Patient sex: M
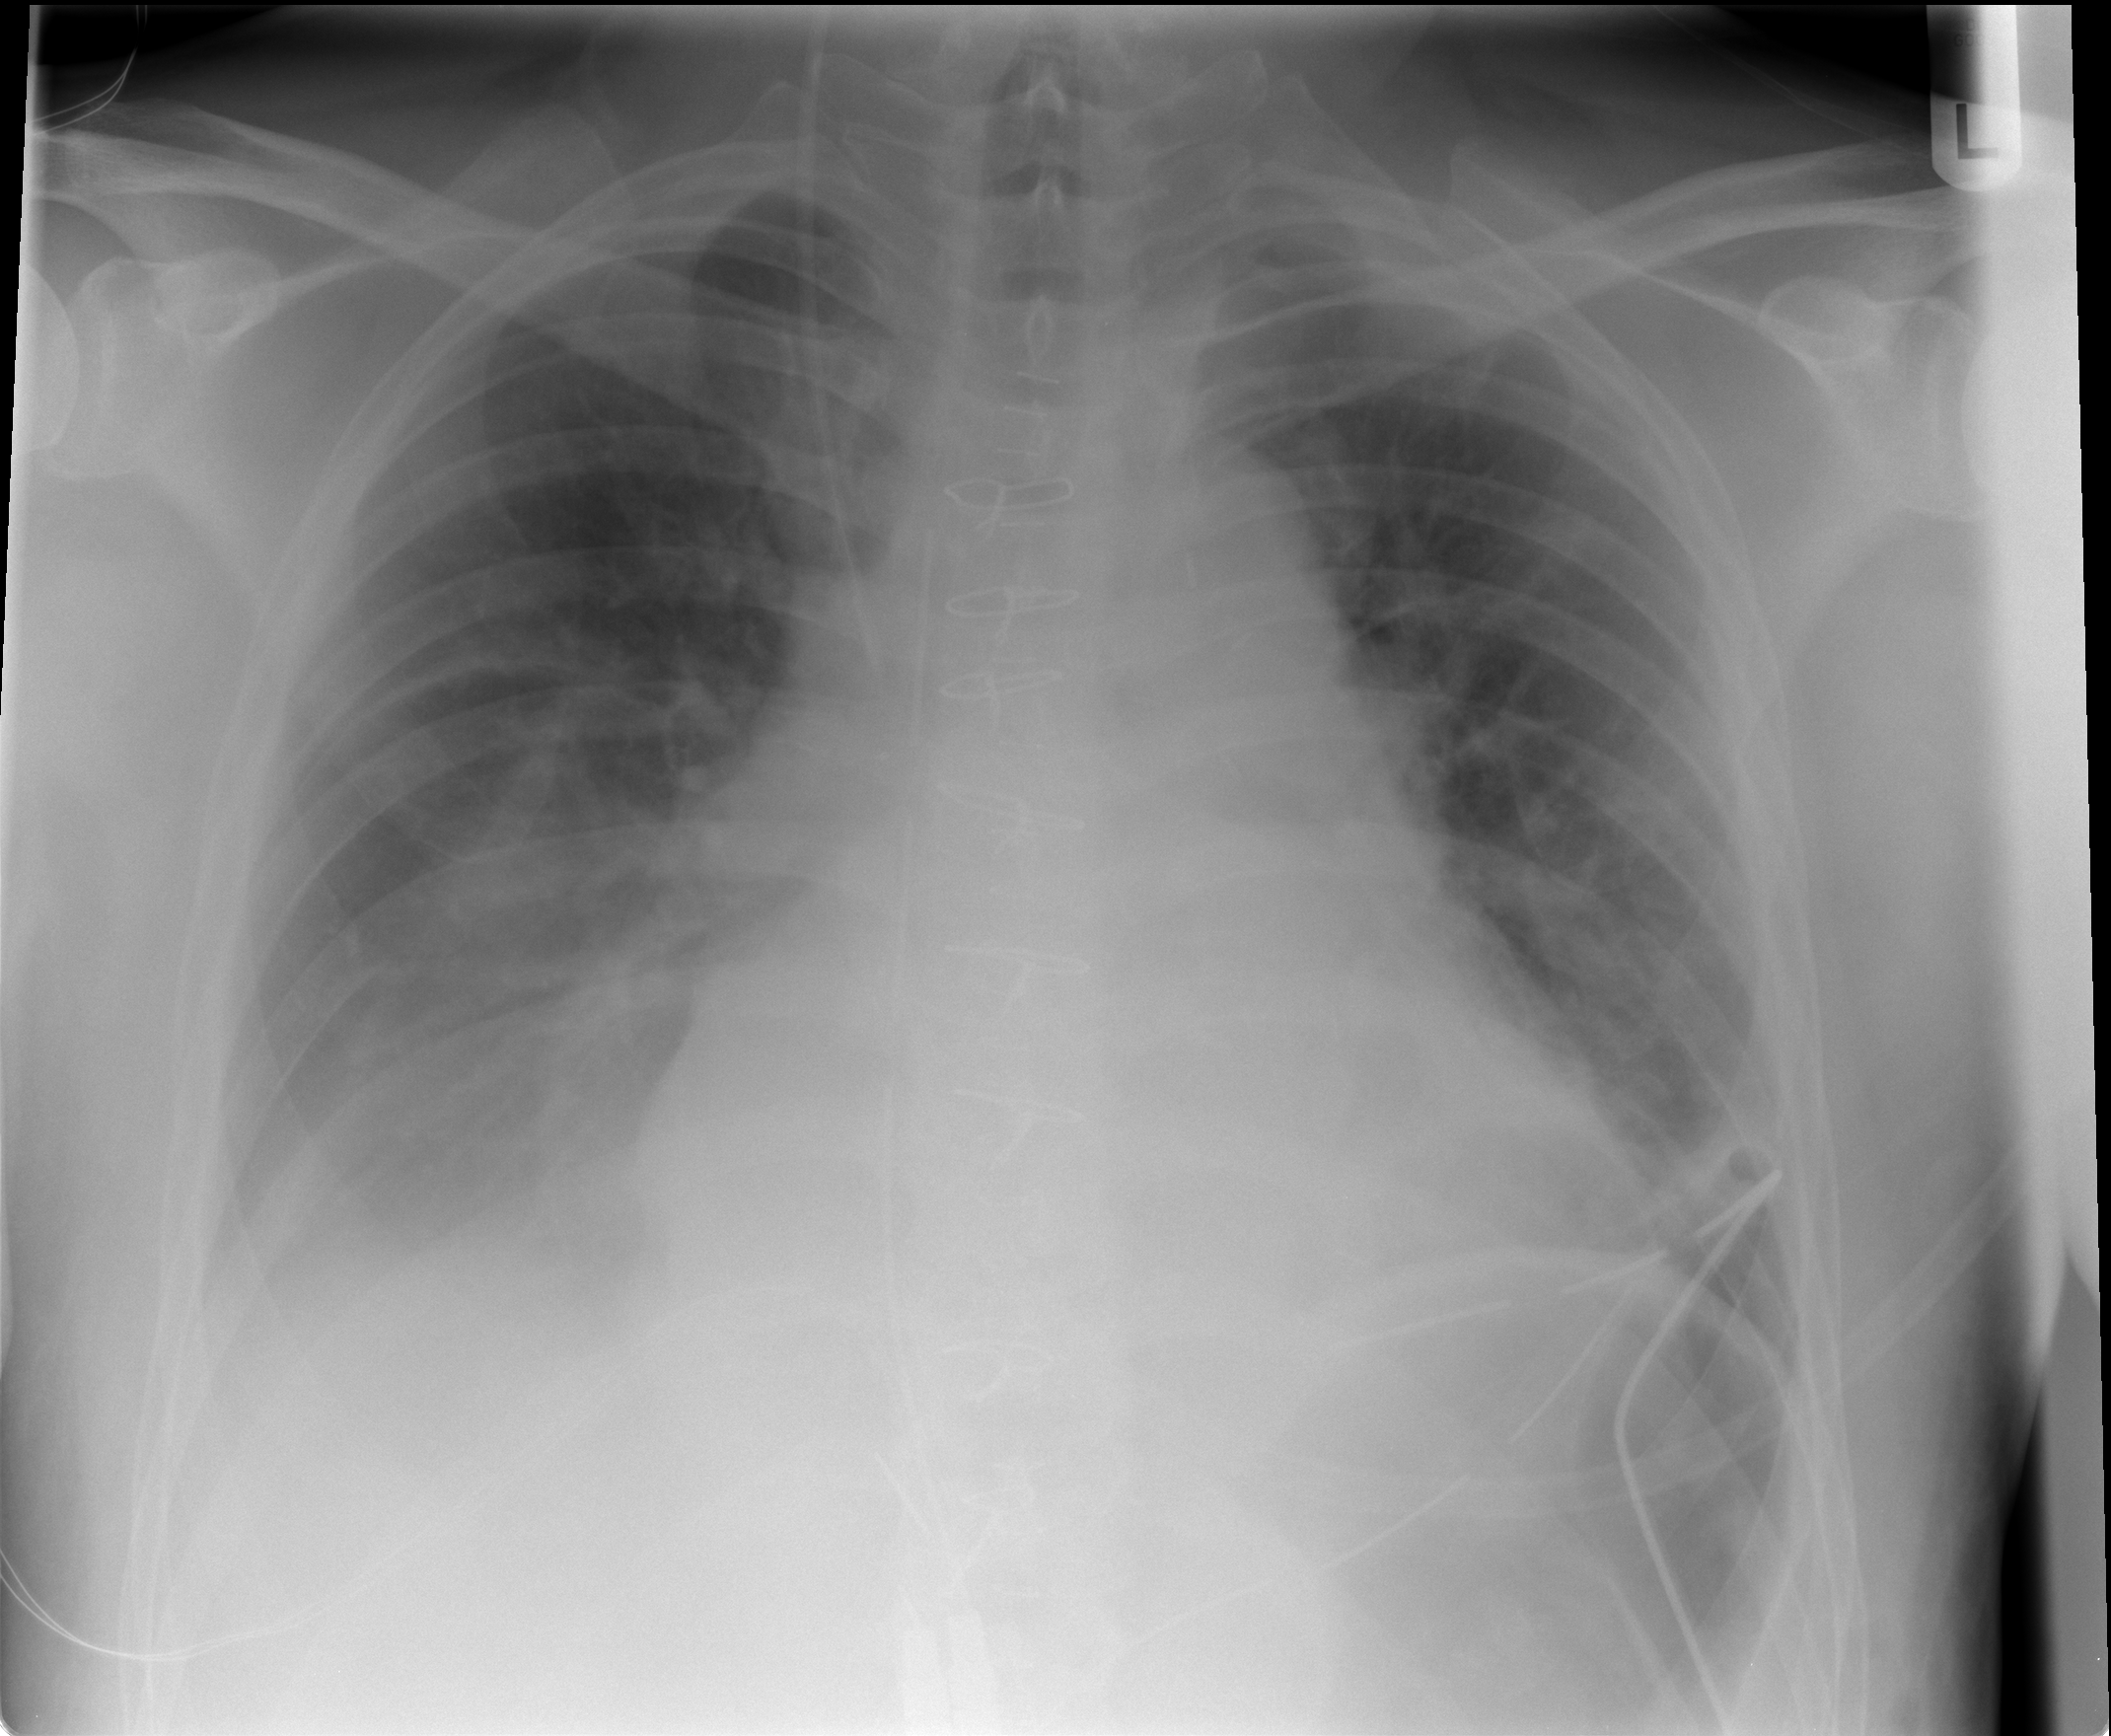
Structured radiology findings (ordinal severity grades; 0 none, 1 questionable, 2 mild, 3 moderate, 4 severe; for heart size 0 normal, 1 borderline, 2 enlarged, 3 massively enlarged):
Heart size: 2
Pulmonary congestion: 0
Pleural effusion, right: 2
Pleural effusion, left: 1
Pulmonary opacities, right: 0
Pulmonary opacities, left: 0
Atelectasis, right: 2
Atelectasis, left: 2